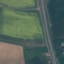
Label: Highway